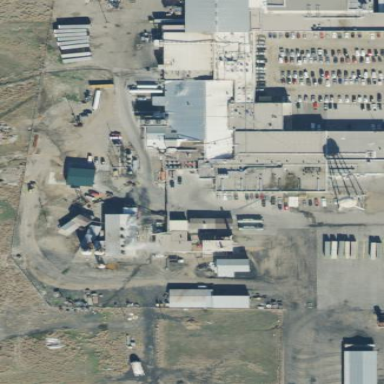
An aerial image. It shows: Industrial area featuring slaughterhouse.